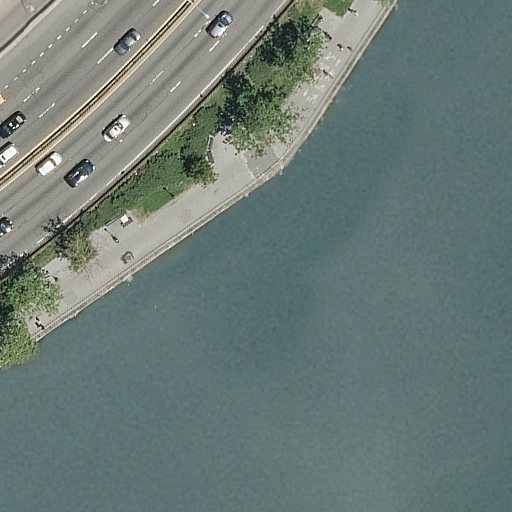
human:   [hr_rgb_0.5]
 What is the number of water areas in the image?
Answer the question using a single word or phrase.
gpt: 1

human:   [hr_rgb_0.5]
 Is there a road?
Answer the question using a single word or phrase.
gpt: yes

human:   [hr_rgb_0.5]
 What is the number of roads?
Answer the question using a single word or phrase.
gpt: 6

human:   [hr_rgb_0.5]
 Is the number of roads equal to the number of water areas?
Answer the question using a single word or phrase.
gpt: no

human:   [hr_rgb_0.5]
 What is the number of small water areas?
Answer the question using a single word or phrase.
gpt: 0

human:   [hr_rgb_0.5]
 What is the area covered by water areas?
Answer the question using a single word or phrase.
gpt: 7089m2

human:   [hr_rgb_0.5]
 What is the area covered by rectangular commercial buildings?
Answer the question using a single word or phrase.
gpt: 0m2

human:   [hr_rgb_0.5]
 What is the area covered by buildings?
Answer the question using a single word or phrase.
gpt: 0m2

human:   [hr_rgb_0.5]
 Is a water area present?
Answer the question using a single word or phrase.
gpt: yes

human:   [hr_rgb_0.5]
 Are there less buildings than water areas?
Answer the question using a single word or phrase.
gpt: yes

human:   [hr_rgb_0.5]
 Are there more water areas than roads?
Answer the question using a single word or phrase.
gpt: no

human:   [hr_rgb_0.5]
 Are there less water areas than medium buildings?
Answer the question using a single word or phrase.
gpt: no

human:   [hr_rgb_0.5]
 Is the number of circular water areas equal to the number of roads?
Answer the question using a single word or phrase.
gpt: no

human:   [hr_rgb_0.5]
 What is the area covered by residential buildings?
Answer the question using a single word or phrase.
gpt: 0m2

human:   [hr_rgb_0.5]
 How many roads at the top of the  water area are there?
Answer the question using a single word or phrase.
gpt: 5

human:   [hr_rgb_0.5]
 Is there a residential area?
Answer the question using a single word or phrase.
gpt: no

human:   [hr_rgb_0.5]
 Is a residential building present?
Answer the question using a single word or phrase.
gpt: no

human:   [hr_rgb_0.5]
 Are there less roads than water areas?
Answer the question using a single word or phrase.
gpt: no

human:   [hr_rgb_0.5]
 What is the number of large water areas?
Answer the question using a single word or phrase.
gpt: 1

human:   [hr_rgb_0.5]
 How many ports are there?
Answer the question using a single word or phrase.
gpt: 0

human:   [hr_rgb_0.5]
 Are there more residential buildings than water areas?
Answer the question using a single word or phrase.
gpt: no

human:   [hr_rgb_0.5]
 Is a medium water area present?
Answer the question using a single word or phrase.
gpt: no

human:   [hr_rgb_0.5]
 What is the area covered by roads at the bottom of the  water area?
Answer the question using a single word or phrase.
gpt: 0m2

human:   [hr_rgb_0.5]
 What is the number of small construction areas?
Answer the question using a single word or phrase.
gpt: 0

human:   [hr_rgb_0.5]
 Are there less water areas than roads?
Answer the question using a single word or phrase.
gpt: yes

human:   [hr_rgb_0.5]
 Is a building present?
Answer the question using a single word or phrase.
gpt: no

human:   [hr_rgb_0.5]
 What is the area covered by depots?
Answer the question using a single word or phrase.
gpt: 0m2

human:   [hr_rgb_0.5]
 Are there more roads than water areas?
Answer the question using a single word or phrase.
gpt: yes

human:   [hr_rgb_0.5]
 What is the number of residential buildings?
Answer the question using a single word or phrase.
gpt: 0

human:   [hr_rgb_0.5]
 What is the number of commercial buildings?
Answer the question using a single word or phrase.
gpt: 0

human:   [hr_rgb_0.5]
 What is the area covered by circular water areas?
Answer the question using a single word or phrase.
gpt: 0m2

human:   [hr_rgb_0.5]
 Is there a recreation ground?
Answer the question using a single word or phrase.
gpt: no

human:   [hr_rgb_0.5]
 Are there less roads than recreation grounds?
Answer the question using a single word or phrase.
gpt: no

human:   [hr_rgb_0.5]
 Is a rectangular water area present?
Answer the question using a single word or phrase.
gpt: yes

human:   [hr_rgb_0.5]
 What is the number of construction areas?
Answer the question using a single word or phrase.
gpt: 0

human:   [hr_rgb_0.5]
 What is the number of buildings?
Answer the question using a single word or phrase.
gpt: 0

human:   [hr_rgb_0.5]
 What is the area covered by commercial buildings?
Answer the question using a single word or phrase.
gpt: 0m2

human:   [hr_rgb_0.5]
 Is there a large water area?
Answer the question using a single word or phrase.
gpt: yes

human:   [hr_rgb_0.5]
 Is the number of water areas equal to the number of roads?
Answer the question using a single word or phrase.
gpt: no

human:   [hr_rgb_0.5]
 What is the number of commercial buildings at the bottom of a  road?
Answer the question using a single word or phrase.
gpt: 0

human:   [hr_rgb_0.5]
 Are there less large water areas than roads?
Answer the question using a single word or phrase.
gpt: yes

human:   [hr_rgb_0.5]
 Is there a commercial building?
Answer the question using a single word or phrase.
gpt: no

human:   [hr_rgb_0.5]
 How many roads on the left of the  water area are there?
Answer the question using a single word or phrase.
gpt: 5

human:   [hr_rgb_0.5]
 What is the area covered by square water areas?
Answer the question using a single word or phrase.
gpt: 0m2

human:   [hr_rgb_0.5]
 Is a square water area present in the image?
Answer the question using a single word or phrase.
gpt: no

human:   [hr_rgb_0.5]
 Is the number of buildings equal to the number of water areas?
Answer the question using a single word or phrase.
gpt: no

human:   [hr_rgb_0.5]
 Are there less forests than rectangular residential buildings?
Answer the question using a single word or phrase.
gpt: no

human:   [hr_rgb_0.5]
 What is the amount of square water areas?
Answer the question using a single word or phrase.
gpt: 0

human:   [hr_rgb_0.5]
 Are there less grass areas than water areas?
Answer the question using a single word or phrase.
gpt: yes

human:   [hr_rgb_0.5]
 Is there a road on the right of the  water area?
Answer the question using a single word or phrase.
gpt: no

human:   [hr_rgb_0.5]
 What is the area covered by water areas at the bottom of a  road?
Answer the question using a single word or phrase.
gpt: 0m2

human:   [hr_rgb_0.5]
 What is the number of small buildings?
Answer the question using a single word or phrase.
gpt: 0

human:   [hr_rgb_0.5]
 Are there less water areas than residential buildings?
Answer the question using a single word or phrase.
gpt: no

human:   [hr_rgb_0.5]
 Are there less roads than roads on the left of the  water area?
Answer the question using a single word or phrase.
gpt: no

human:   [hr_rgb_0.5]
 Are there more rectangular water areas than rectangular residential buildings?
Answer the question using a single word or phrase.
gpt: yes

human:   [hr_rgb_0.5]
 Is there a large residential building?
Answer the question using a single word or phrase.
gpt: no

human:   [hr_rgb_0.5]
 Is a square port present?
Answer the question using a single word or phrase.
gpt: no

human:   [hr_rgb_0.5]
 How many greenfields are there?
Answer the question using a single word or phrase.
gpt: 0

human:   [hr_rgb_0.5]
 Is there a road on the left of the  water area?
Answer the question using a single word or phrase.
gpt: yes

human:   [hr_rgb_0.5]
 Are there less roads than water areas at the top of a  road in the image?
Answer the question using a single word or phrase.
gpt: no

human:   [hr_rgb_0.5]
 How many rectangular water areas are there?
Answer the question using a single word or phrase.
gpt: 1

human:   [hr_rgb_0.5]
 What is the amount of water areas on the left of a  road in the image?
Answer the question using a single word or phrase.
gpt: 0

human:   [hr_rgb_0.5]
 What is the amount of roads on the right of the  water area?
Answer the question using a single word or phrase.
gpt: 0

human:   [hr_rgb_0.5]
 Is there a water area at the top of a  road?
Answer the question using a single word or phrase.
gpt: no